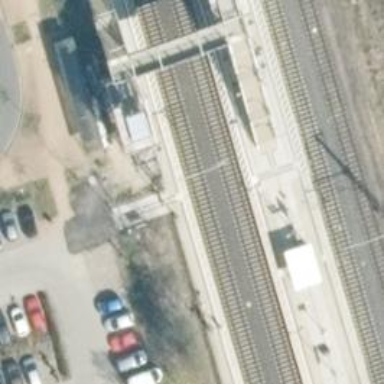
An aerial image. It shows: Close-up of railway platform edge.